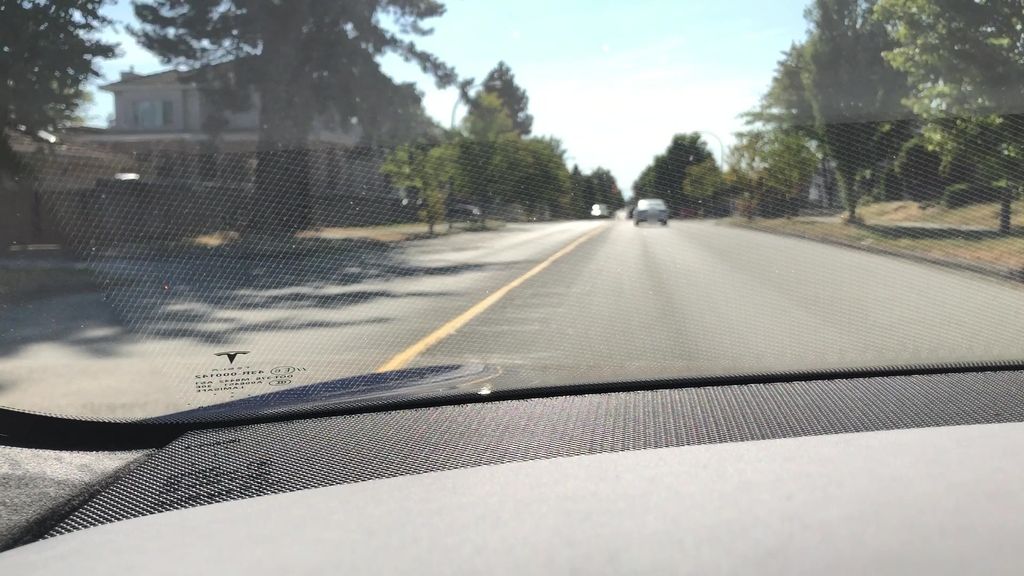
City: vancouver